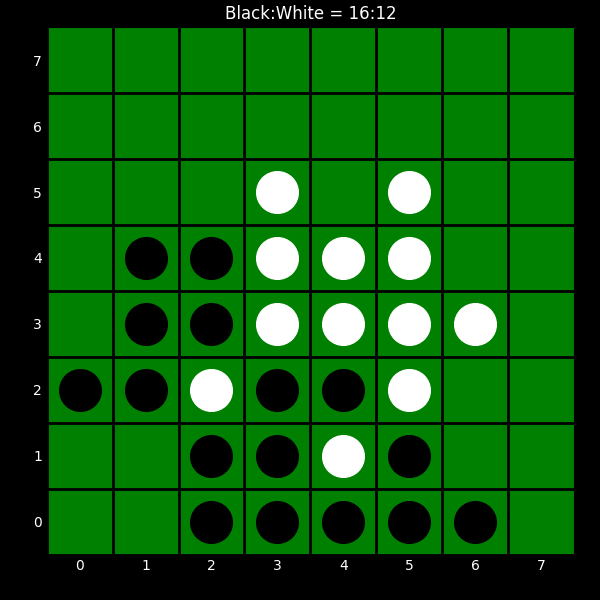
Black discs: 16
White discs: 12